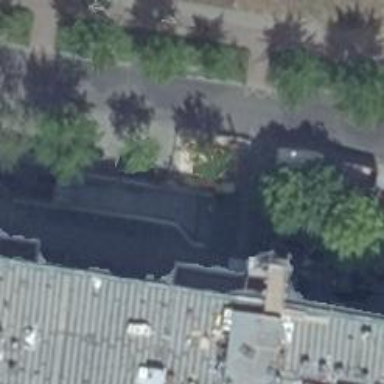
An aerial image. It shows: Parking entrance.